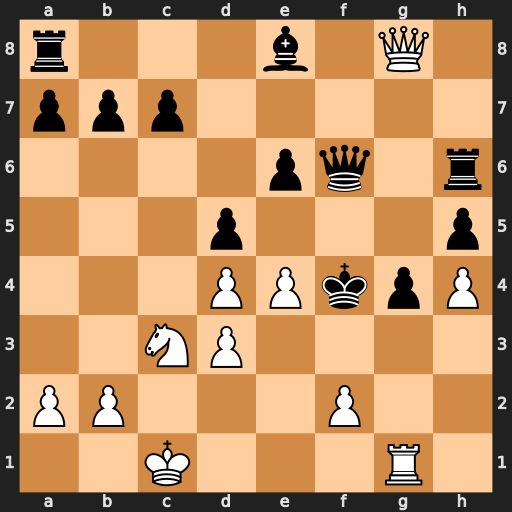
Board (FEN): r3b1Q1/ppp5/4pq1r/3p3p/3PPkpP/2NP4/PP3P2/2K3R1
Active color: w
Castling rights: -
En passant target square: -
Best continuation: Rg3 dxe4 Ne2+ Kf5 Re3